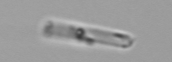
Label: Cerataulina_pelagica